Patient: sex M, age 75
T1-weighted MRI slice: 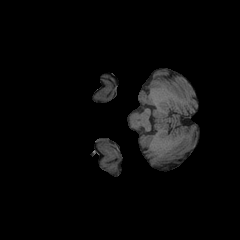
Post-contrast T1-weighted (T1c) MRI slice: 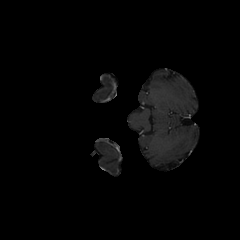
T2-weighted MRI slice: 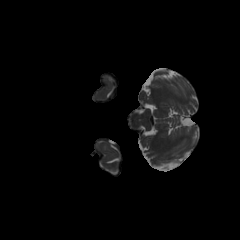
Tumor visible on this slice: no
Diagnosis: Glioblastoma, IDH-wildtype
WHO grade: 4